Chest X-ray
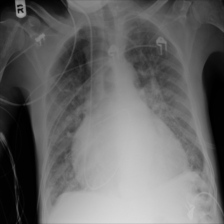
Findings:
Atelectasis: negative
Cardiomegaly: positive
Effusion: negative
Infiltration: negative
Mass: negative
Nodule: negative
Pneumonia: negative
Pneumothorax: negative
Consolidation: negative
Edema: negative
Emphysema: negative
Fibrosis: negative
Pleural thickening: negative
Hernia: negative